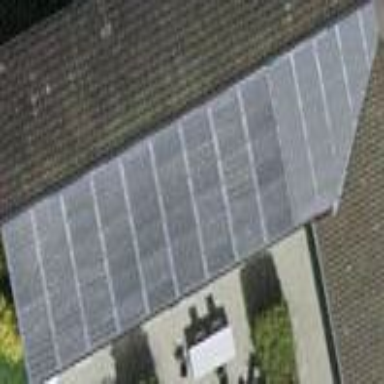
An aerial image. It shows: Solar power generator.